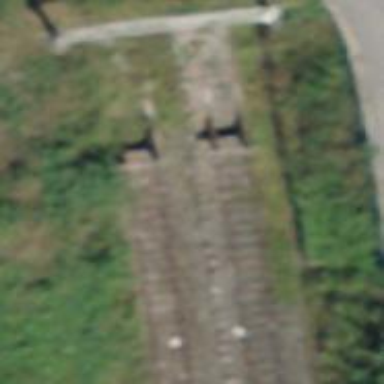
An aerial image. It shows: Disused railway siding with one track. The electrification system used contact lines.